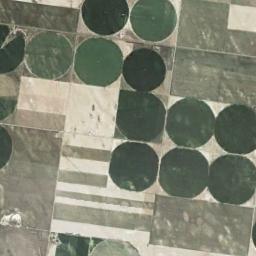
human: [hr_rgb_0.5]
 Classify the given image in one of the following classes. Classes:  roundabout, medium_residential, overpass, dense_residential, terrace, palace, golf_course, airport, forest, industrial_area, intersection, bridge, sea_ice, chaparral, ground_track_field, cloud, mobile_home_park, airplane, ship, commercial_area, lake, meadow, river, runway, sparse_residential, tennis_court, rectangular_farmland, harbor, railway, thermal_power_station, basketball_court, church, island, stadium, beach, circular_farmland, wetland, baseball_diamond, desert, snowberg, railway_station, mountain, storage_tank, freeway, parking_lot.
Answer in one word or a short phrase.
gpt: circular_farmland